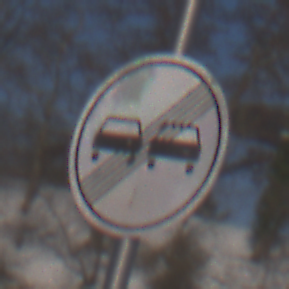
Verkehrszeichen: EndeUeberholverbot
Umgebung: Outdoor, Nature
Tageszeit: MorningAfternoon
Wetter: PartlyCloudy
Licht: Natural
Jahreszeit: Winter
Kontrast: HighContrast